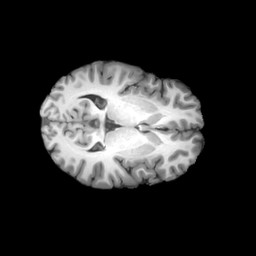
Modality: T1w
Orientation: axial